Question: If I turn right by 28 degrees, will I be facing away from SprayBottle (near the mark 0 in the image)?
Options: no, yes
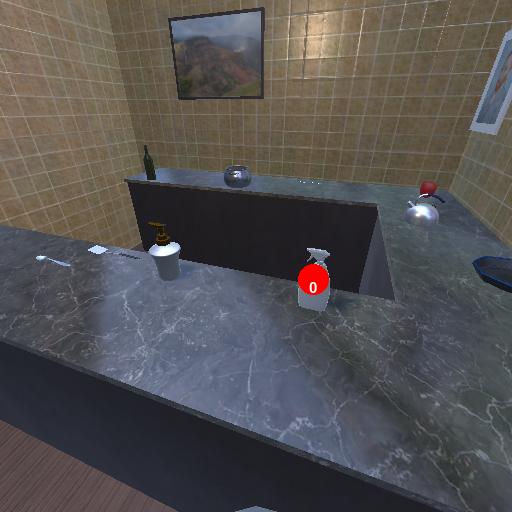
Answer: no